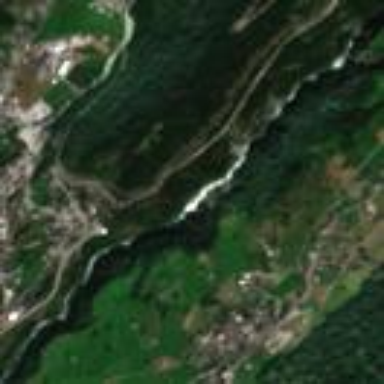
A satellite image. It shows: River flowing through natural landscape.